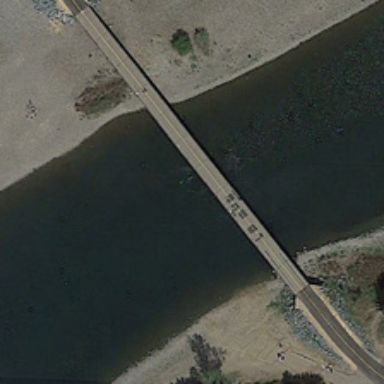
A long bridge is between the two mountains .